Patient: sex M, age 85
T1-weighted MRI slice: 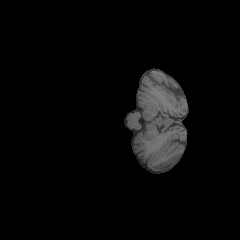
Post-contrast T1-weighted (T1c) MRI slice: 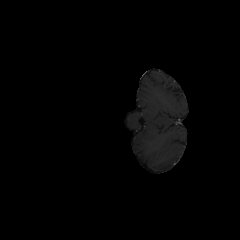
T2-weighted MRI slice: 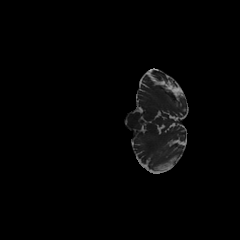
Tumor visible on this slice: no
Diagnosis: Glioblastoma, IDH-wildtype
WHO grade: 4